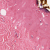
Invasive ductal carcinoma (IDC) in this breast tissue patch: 0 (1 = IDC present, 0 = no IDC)